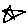
Label: star